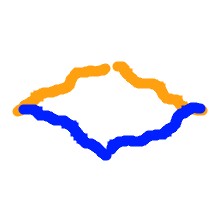
Shape: rhombus